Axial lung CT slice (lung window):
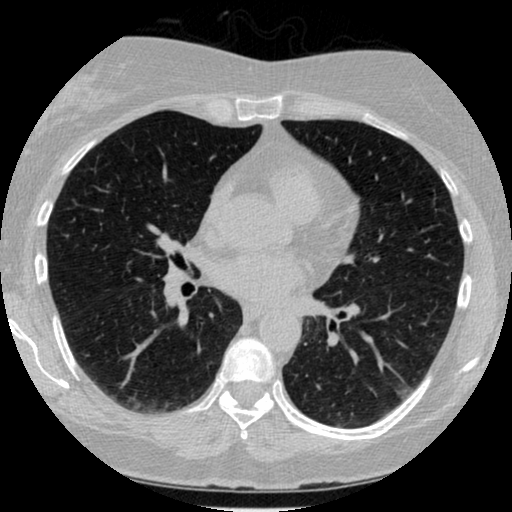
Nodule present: no